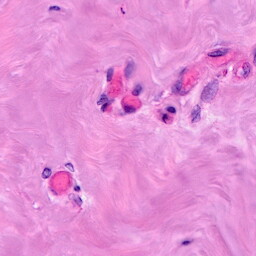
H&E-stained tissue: Breast